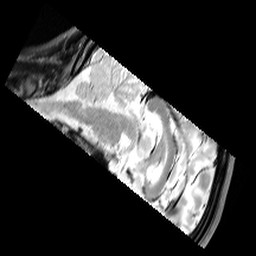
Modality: PDw
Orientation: sagittal
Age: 22
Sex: female
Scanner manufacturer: siemens
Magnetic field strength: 3 T
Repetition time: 6.49 s
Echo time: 0.016 s